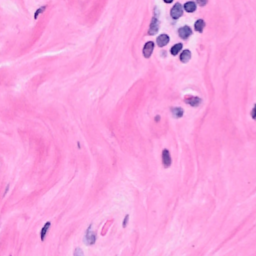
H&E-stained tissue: Breast